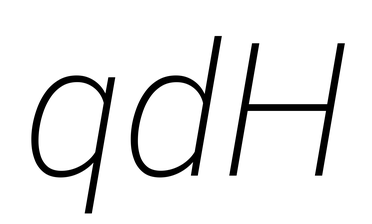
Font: Roboto-Italic_ExtraLight_Italic